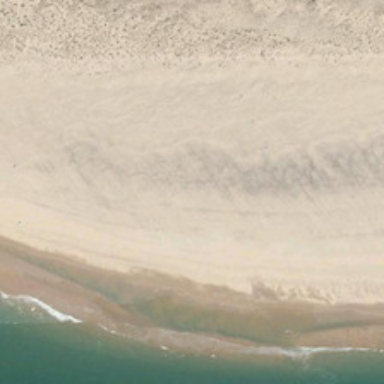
A piece of yellow beach is near blue ocean .